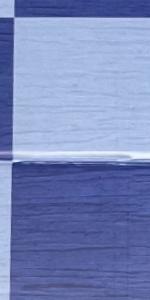
Label: Empty